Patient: sex F, age 26
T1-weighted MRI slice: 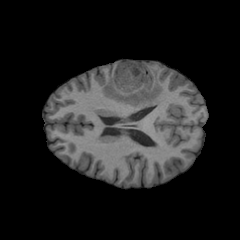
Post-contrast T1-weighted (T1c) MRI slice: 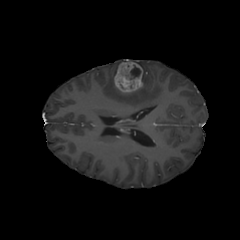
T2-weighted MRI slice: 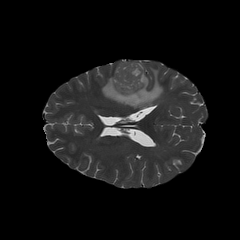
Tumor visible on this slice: yes
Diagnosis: Glioblastoma, IDH-wildtype
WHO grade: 4